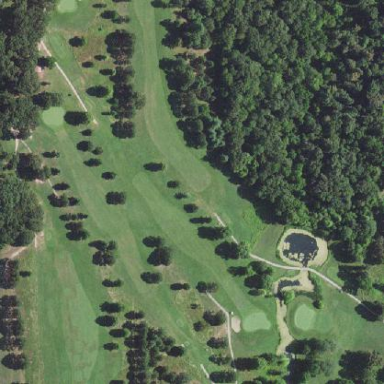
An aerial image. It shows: Golf course.